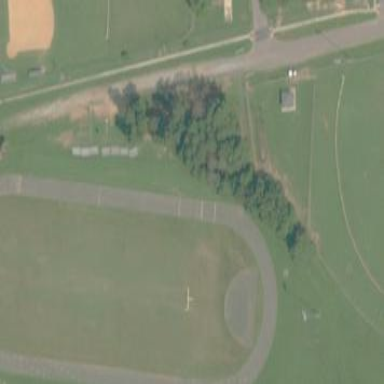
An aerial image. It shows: Asphalt track on leisure land.